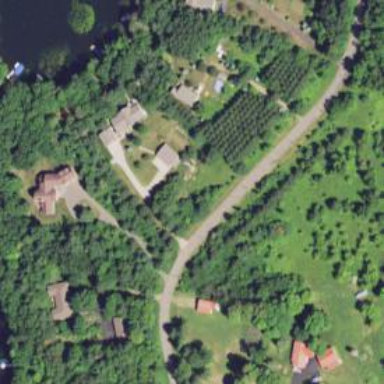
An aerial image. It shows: Residential road.